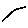
Label: line